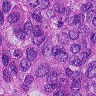
Metastatic tissue present: yes